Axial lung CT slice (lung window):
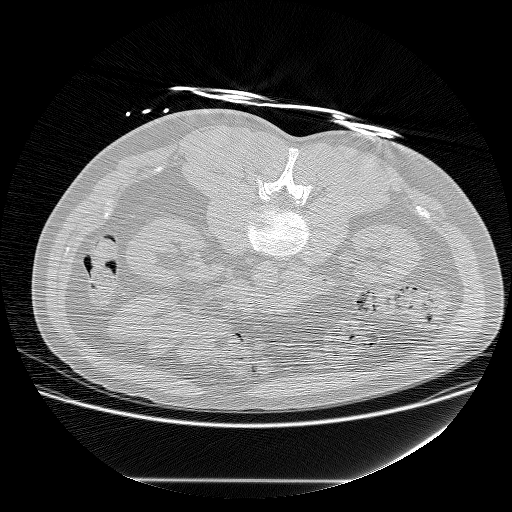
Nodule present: no